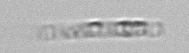
Label: Cerataulina_pelagica